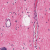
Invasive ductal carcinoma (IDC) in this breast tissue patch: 0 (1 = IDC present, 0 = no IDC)